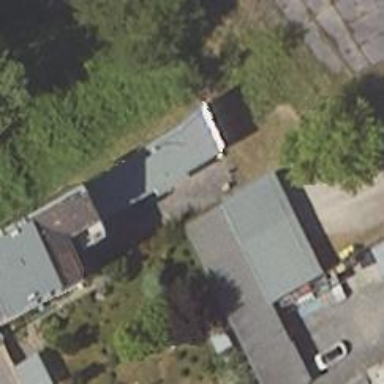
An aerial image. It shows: Shed building.